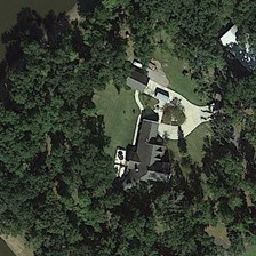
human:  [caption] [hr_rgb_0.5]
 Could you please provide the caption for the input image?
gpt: A house surrounded by trees is next to the river.

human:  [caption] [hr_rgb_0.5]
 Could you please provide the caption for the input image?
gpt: this house is surrounded by the circle of trees .

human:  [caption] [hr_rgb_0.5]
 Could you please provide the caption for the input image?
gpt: The house surrounded by trees is near a river.

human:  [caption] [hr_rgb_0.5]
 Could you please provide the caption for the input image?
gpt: There is a house by the river, surrounded by trees.

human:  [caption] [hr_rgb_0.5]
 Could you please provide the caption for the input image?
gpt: Nearby rivers and trees